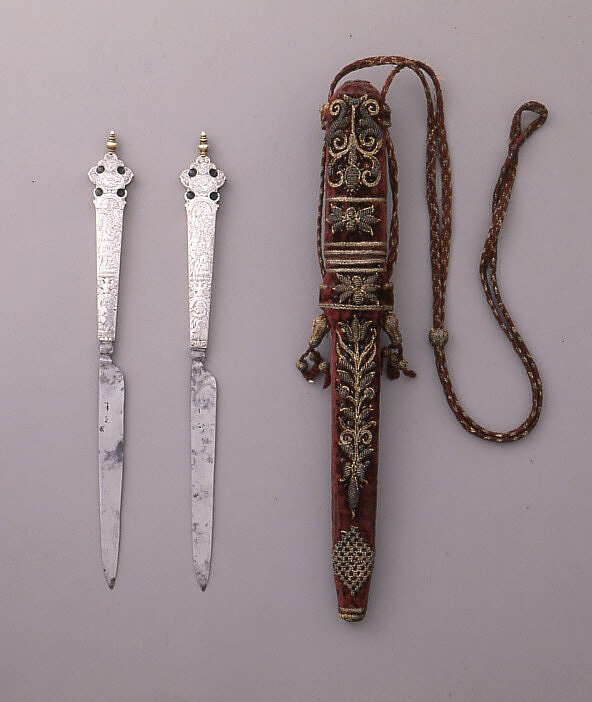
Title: knife
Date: ca. 1618
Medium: silver, steel, gilding
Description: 1962-58-11-a/c: Knife (a): straight sided tapering handle engraved...;     1962-58-11-a: straight sided tapering handle engraved with figur...;     1962-58-11-b: Knife with straight sided tapering handle engraved...;     1962-58-11-c: For catalogue information, see 1962-58-11-a,b.50